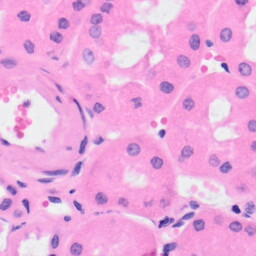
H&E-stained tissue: Kidney